Field crop: tomato
Growth stage: 2
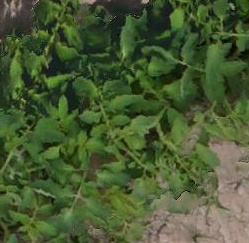
Species: tomato